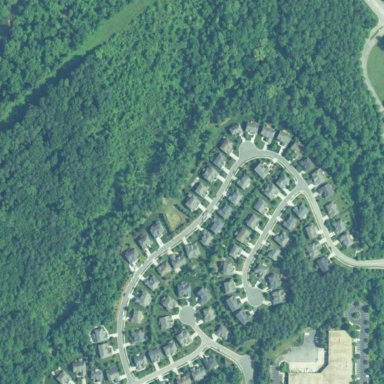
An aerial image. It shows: Residential neighbourhood.